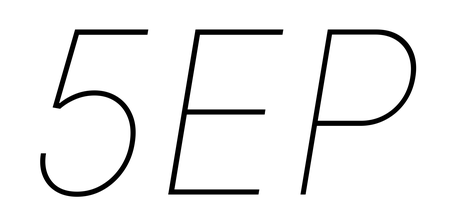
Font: Inter-Italic_Thin_Italic